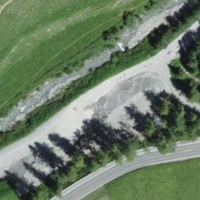
EUNIS habitat code: 26
Species observed at this site:
Juniperus communis